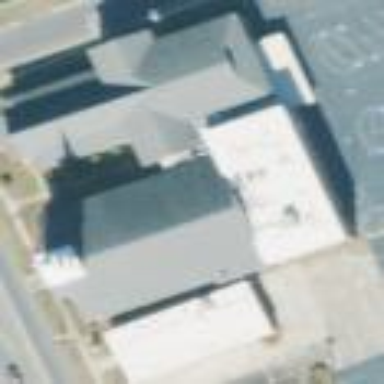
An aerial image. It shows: Building that is place of worship.